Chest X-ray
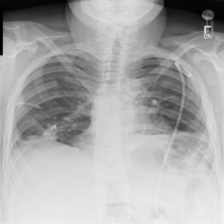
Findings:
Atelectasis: negative
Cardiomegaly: negative
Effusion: negative
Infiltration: negative
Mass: negative
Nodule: negative
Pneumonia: negative
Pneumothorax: positive
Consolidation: negative
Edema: negative
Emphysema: negative
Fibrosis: negative
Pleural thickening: negative
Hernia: negative